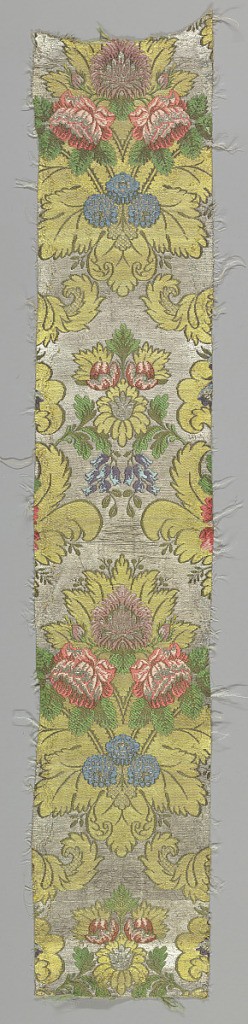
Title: Textile
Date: late 18th century
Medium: silk, metallic thread Technique: plain compound satin
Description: Part of a chasuble with a design of a central palmette, flowers and foliage in shades of red, blue, green on a silver background. Some leaves in gold. Piece has gold lace trimming.